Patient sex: M
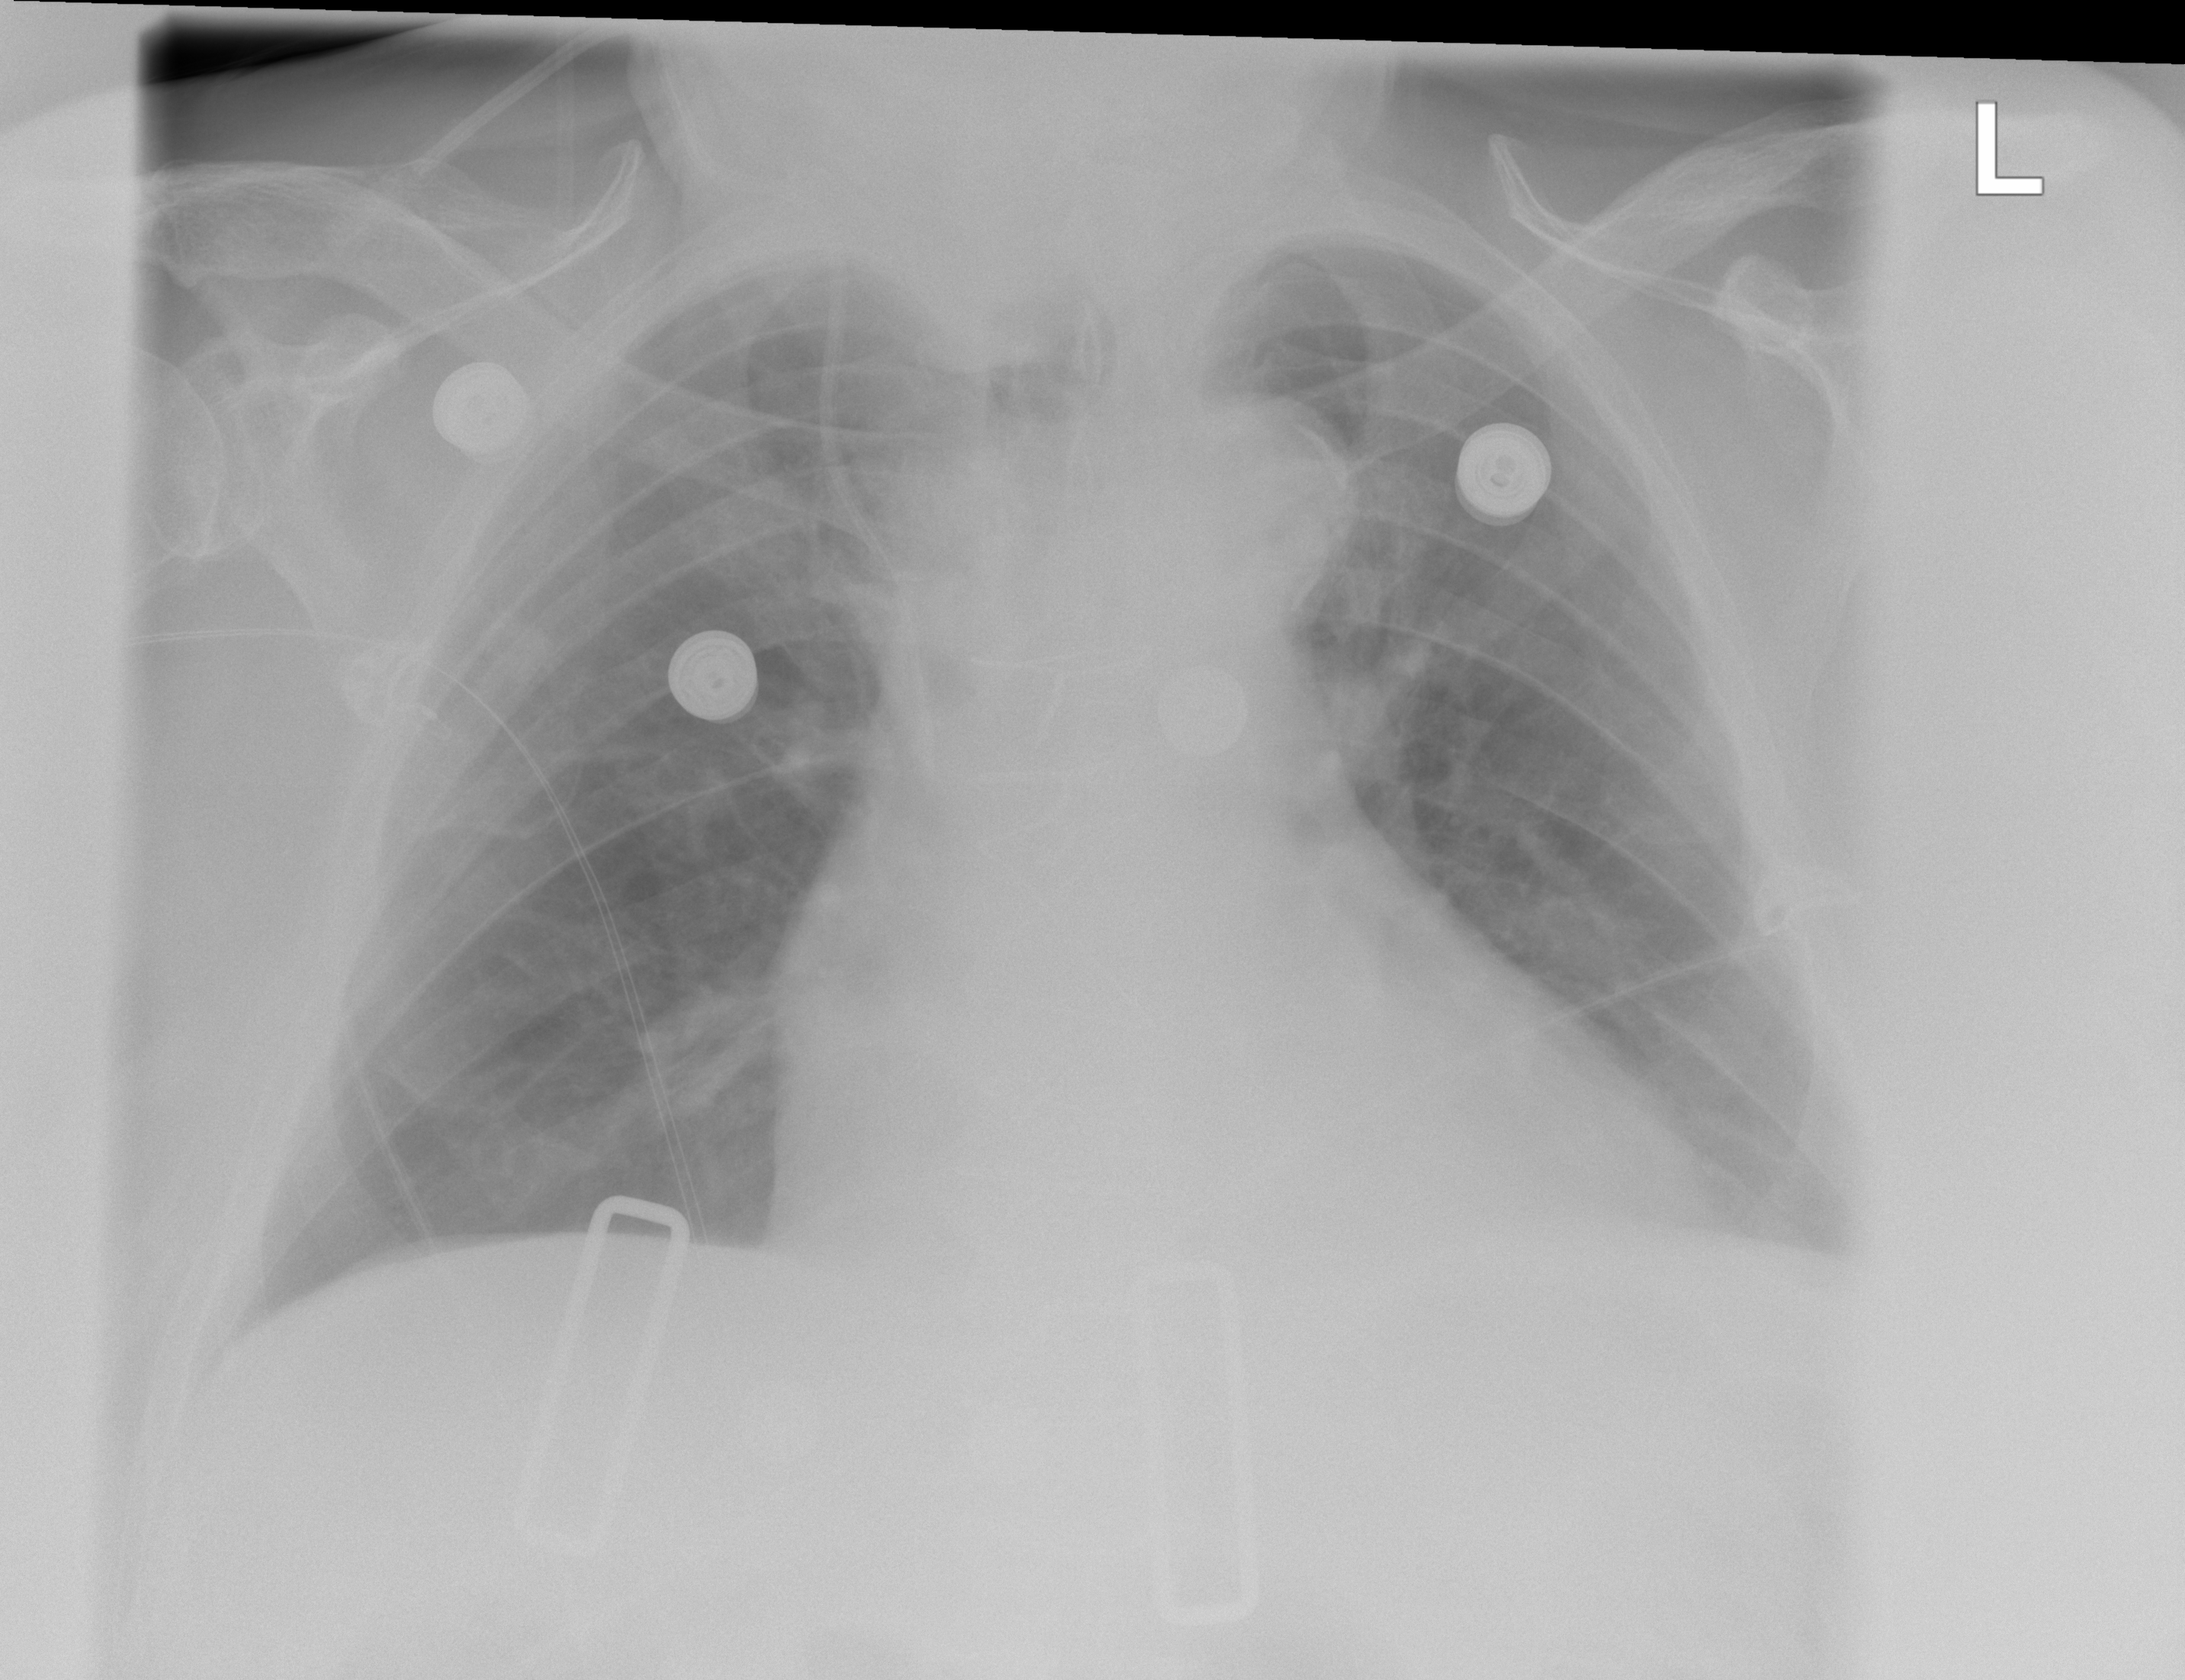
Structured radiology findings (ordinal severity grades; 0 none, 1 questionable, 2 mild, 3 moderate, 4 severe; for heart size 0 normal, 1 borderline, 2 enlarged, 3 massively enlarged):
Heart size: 2
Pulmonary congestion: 0
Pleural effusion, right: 0
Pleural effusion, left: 2
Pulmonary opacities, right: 0
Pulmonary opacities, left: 0
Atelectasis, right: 0
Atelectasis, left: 2